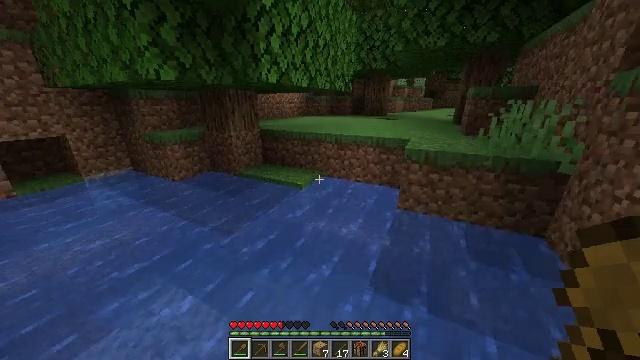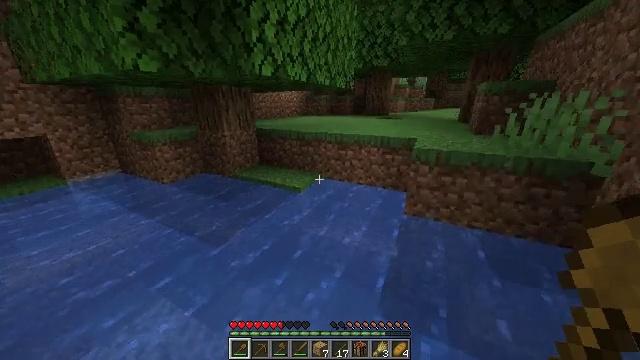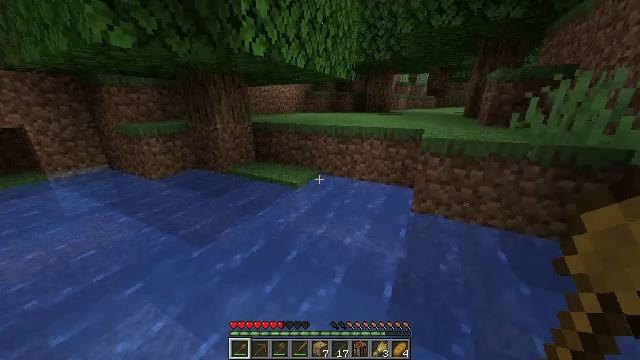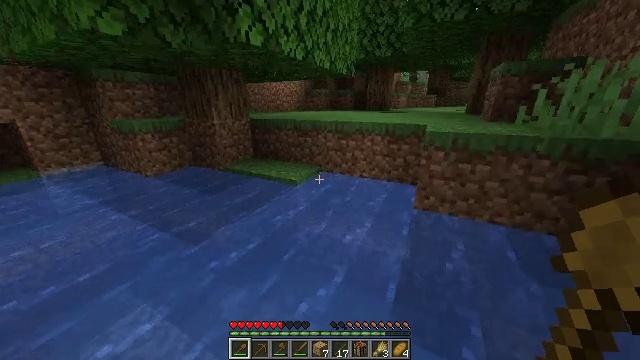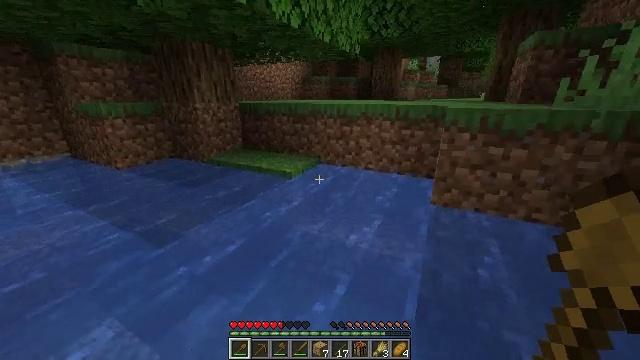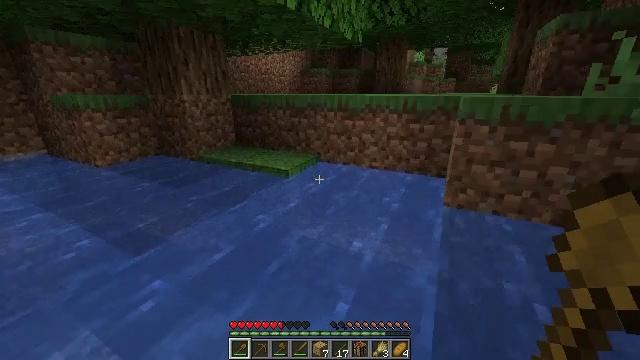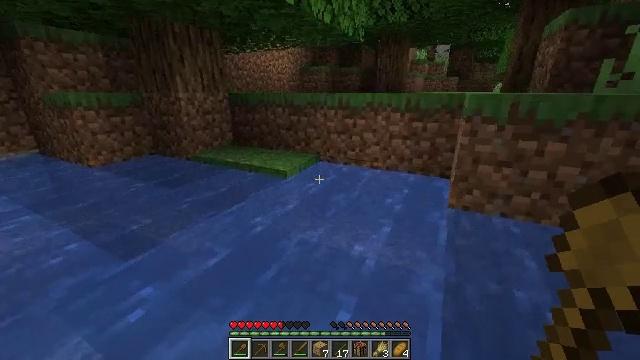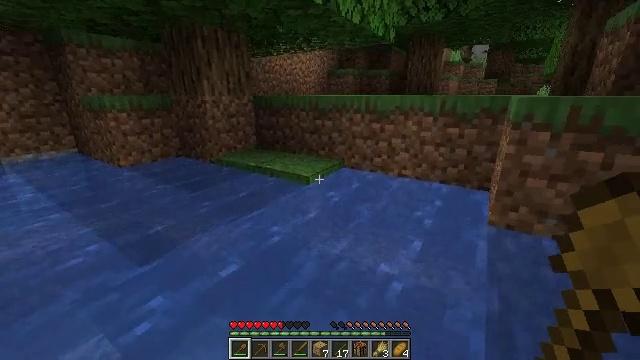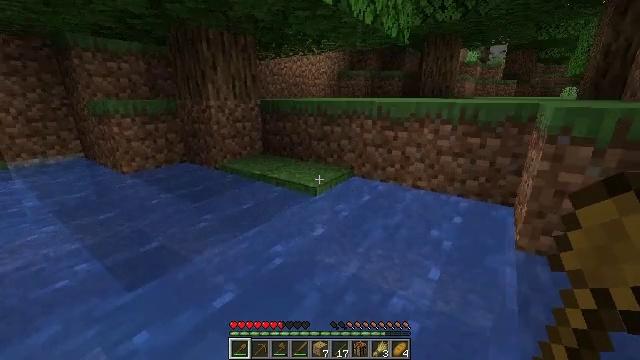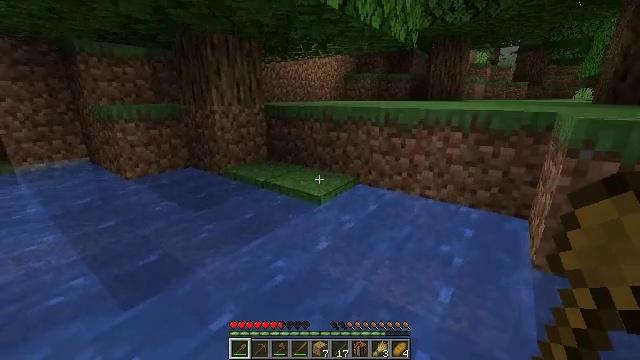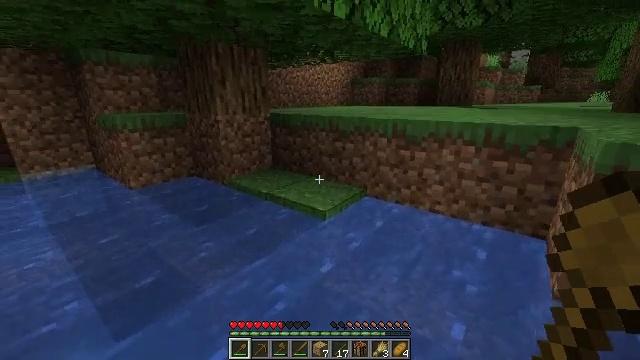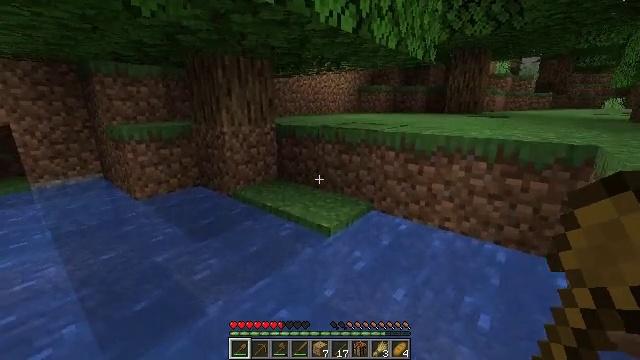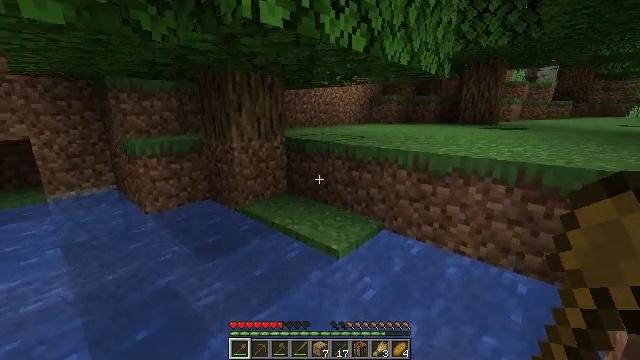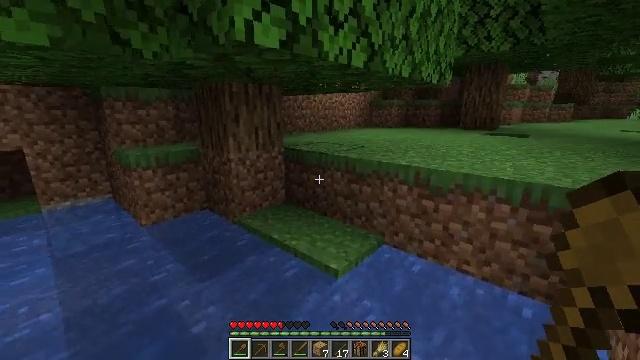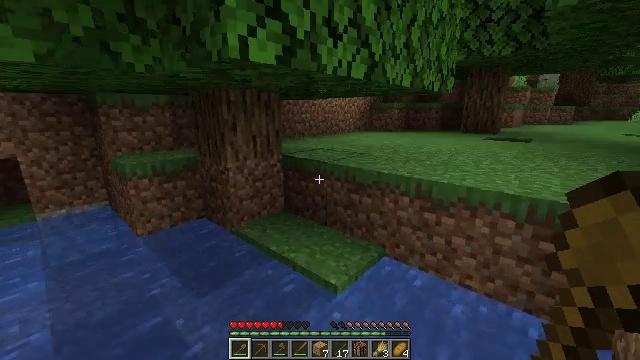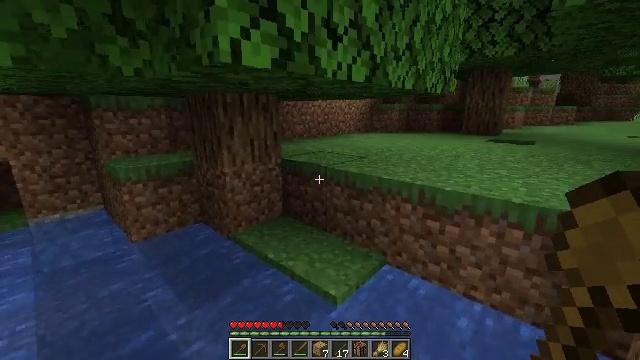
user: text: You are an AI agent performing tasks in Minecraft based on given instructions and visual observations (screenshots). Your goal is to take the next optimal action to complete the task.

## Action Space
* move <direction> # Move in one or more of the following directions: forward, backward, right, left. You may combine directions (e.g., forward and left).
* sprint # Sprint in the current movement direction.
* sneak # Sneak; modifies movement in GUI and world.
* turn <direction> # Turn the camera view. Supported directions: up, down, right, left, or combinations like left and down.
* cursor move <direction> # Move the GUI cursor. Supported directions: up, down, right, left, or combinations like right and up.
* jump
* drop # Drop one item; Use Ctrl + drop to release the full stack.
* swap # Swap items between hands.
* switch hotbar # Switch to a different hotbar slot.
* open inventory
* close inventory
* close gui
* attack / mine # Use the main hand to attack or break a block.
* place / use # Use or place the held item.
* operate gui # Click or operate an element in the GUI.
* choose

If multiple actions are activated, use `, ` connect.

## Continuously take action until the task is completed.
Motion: motion action
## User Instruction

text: Remove oak leaves from branches.
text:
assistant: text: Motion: move forward, sprint
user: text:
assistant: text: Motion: move forward, sprint, jump
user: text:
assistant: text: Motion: move forward, sprint, jump
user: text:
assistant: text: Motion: move forward, jump
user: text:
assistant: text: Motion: move forward, jump
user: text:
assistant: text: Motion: move forward, jump
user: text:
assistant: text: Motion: move forward, turn left and up, jump
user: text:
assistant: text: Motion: move forward, turn left, jump
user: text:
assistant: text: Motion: move forward, turn left, jump
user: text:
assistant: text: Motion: move forward, turn left, jump
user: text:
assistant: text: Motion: move forward, turn left and up, jump
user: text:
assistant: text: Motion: move forward, turn left and up, jump
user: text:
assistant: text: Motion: move forward, jump
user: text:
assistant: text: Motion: move forward, jump
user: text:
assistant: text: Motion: move forward, jump
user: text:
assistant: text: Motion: move forward, jump
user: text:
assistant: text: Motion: move forward, jump
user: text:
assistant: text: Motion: move forward, jump
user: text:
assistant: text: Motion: move forward, jump
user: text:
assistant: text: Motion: move forward, jump
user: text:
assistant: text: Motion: move forward, turn right and up, jump
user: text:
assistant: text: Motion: move forward, turn right and up, jump
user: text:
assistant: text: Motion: move forward, turn right and up, jump
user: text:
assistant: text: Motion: move forward, turn up, jump
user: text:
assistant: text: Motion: move forward, turn up, jump
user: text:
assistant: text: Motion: move forward, turn up, jump
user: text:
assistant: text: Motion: move forward, turn up, jump
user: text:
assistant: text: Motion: move forward, turn right and up, jump
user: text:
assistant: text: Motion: move forward, turn right and up, jump
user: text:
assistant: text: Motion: move forward, turn right and up, jump